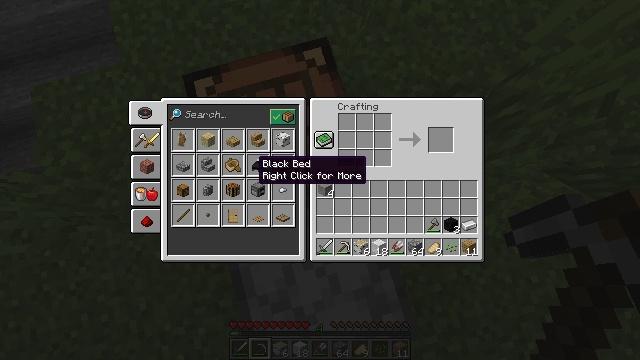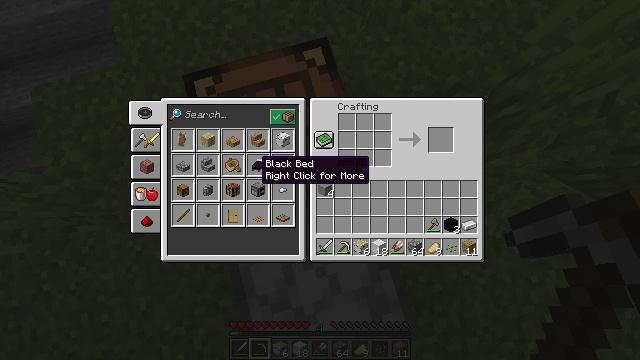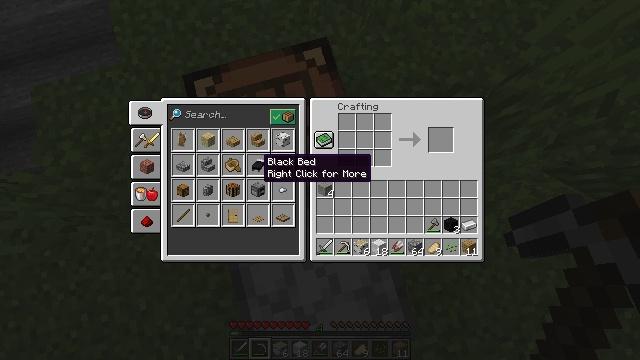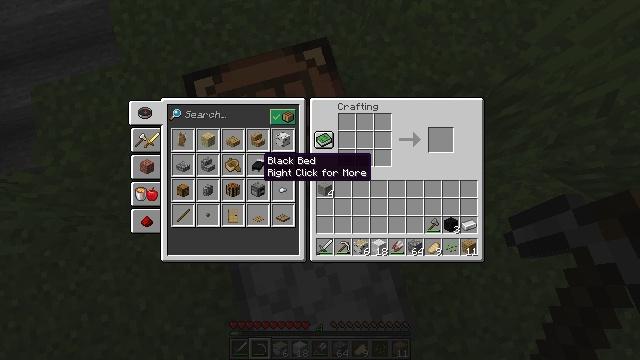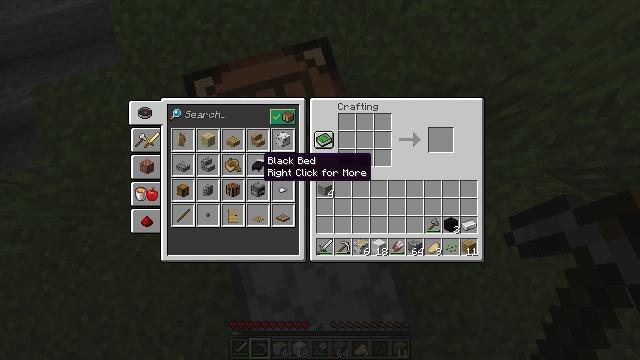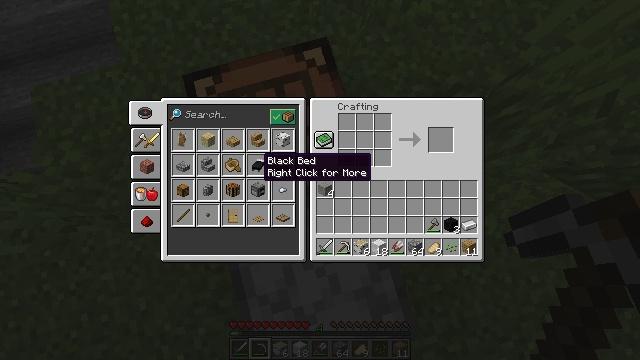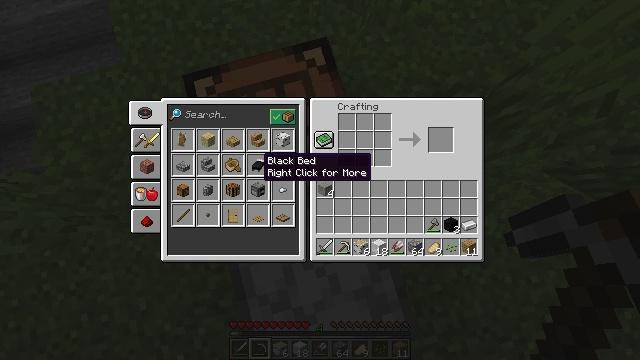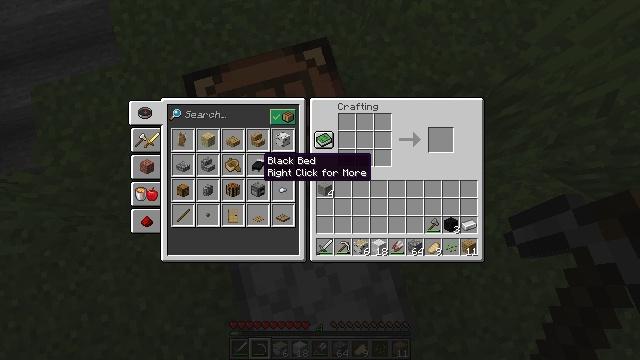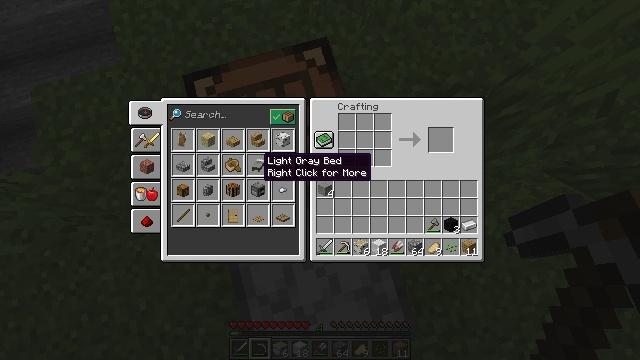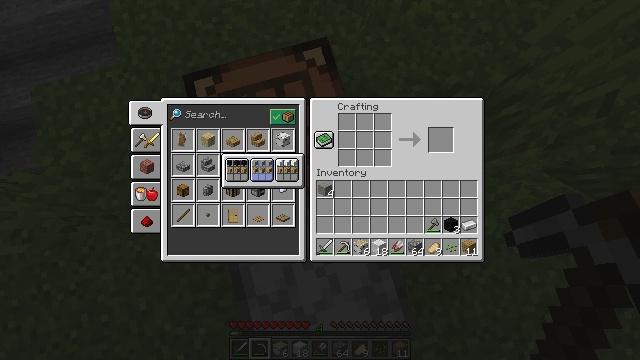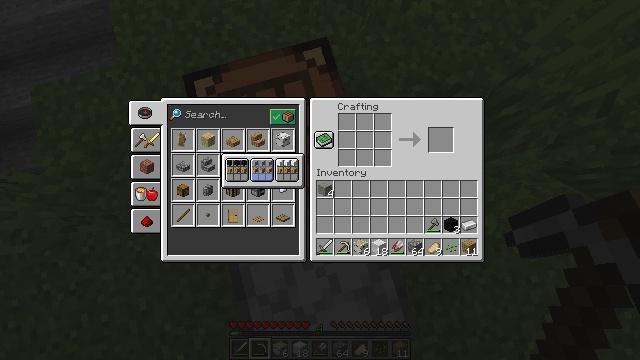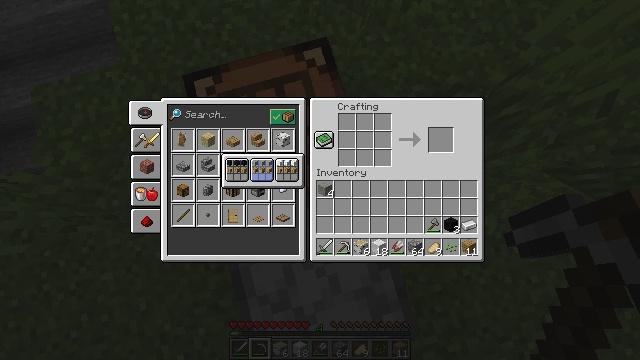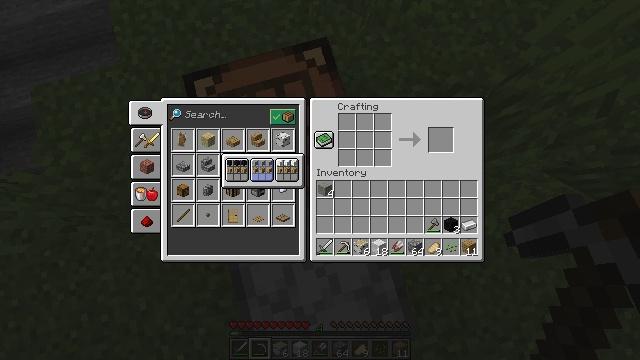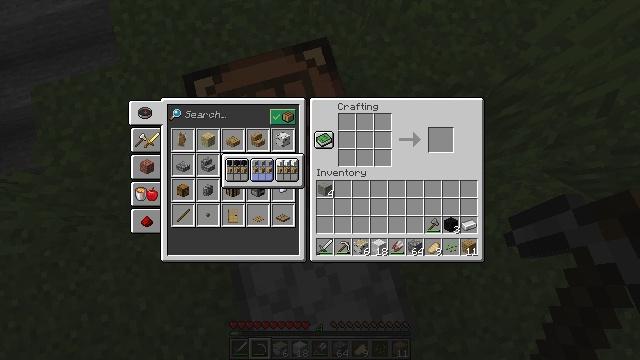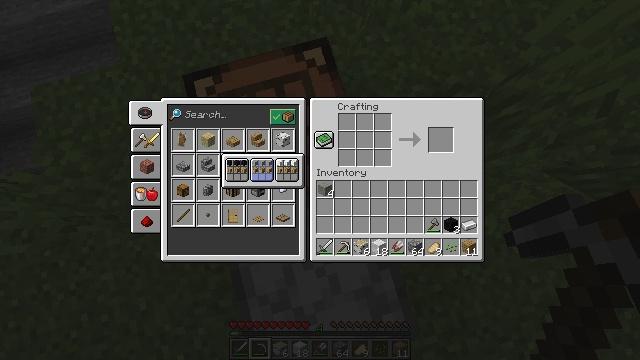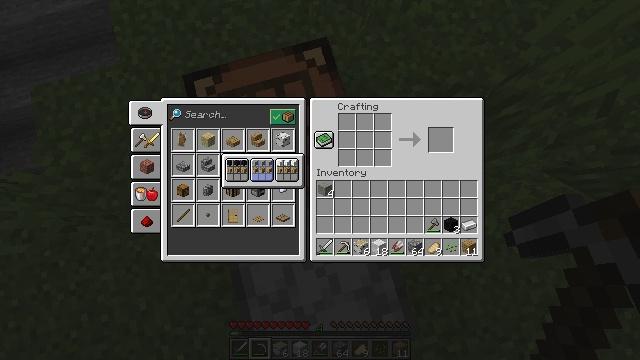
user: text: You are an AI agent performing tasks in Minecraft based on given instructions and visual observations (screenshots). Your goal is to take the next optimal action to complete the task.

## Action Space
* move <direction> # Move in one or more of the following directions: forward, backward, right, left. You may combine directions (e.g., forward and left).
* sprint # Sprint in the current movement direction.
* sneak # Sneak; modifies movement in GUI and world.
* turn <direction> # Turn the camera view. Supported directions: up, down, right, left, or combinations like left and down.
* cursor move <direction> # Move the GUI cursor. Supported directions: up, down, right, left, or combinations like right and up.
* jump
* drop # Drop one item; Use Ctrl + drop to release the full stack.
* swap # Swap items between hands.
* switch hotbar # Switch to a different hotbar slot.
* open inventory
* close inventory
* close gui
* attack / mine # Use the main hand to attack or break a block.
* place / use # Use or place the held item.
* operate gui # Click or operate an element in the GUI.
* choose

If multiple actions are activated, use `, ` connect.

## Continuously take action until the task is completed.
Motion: motion action
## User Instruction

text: Get a black bed by crafting with black wool.
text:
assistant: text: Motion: no_op
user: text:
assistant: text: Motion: no_op
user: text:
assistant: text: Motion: no_op
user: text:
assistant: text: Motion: no_op
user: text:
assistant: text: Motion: no_op
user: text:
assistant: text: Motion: no_op
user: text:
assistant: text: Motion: no_op
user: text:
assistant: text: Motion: no_op
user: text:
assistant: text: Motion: use / place
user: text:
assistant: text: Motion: use / place
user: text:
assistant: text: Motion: use / place
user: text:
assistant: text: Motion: no_op
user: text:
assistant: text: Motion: no_op
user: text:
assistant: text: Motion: no_op
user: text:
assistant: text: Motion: no_op
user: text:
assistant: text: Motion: no_op
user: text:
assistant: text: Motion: no_op
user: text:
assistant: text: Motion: no_op
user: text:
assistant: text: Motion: no_op
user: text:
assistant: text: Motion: no_op
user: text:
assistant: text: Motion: no_op
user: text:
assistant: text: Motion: no_op
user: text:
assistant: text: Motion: no_op
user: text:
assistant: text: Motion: no_op
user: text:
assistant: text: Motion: no_op
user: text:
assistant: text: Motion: no_op
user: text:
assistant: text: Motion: no_op
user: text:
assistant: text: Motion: no_op
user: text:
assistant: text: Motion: no_op
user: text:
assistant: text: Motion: no_op